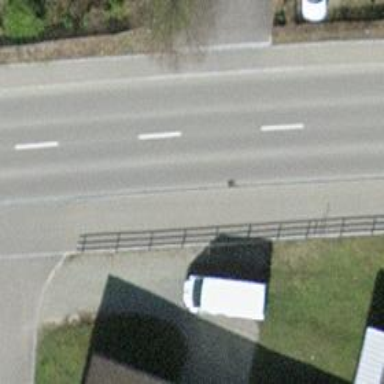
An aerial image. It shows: Primary highway with sidewalk on the left side.